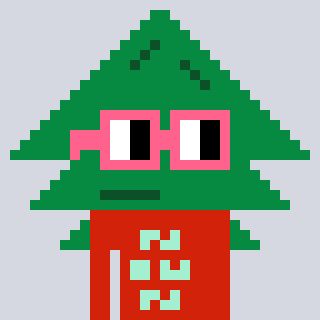
a pixel art character with square pink glasses, a fir-shaped head and a red-colored body on a cool background